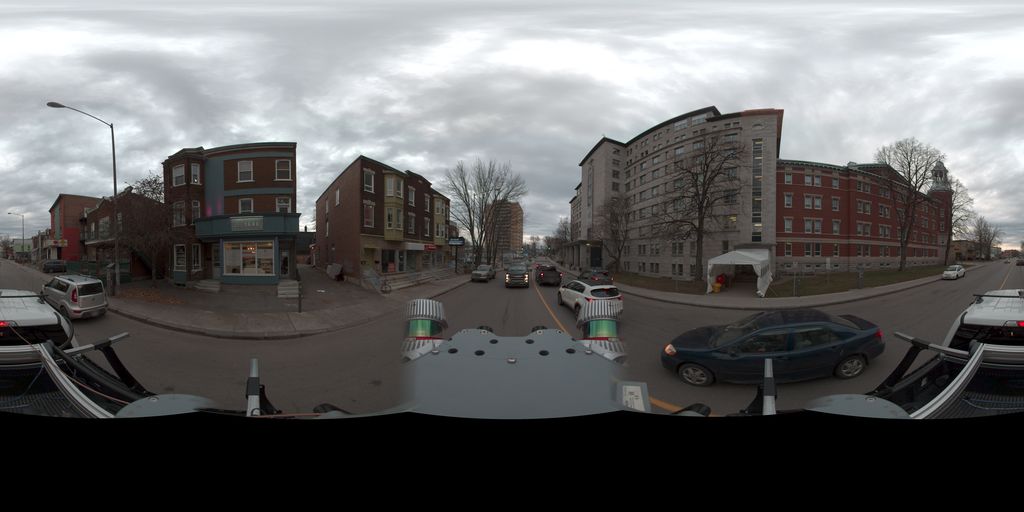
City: quebec_city